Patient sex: M
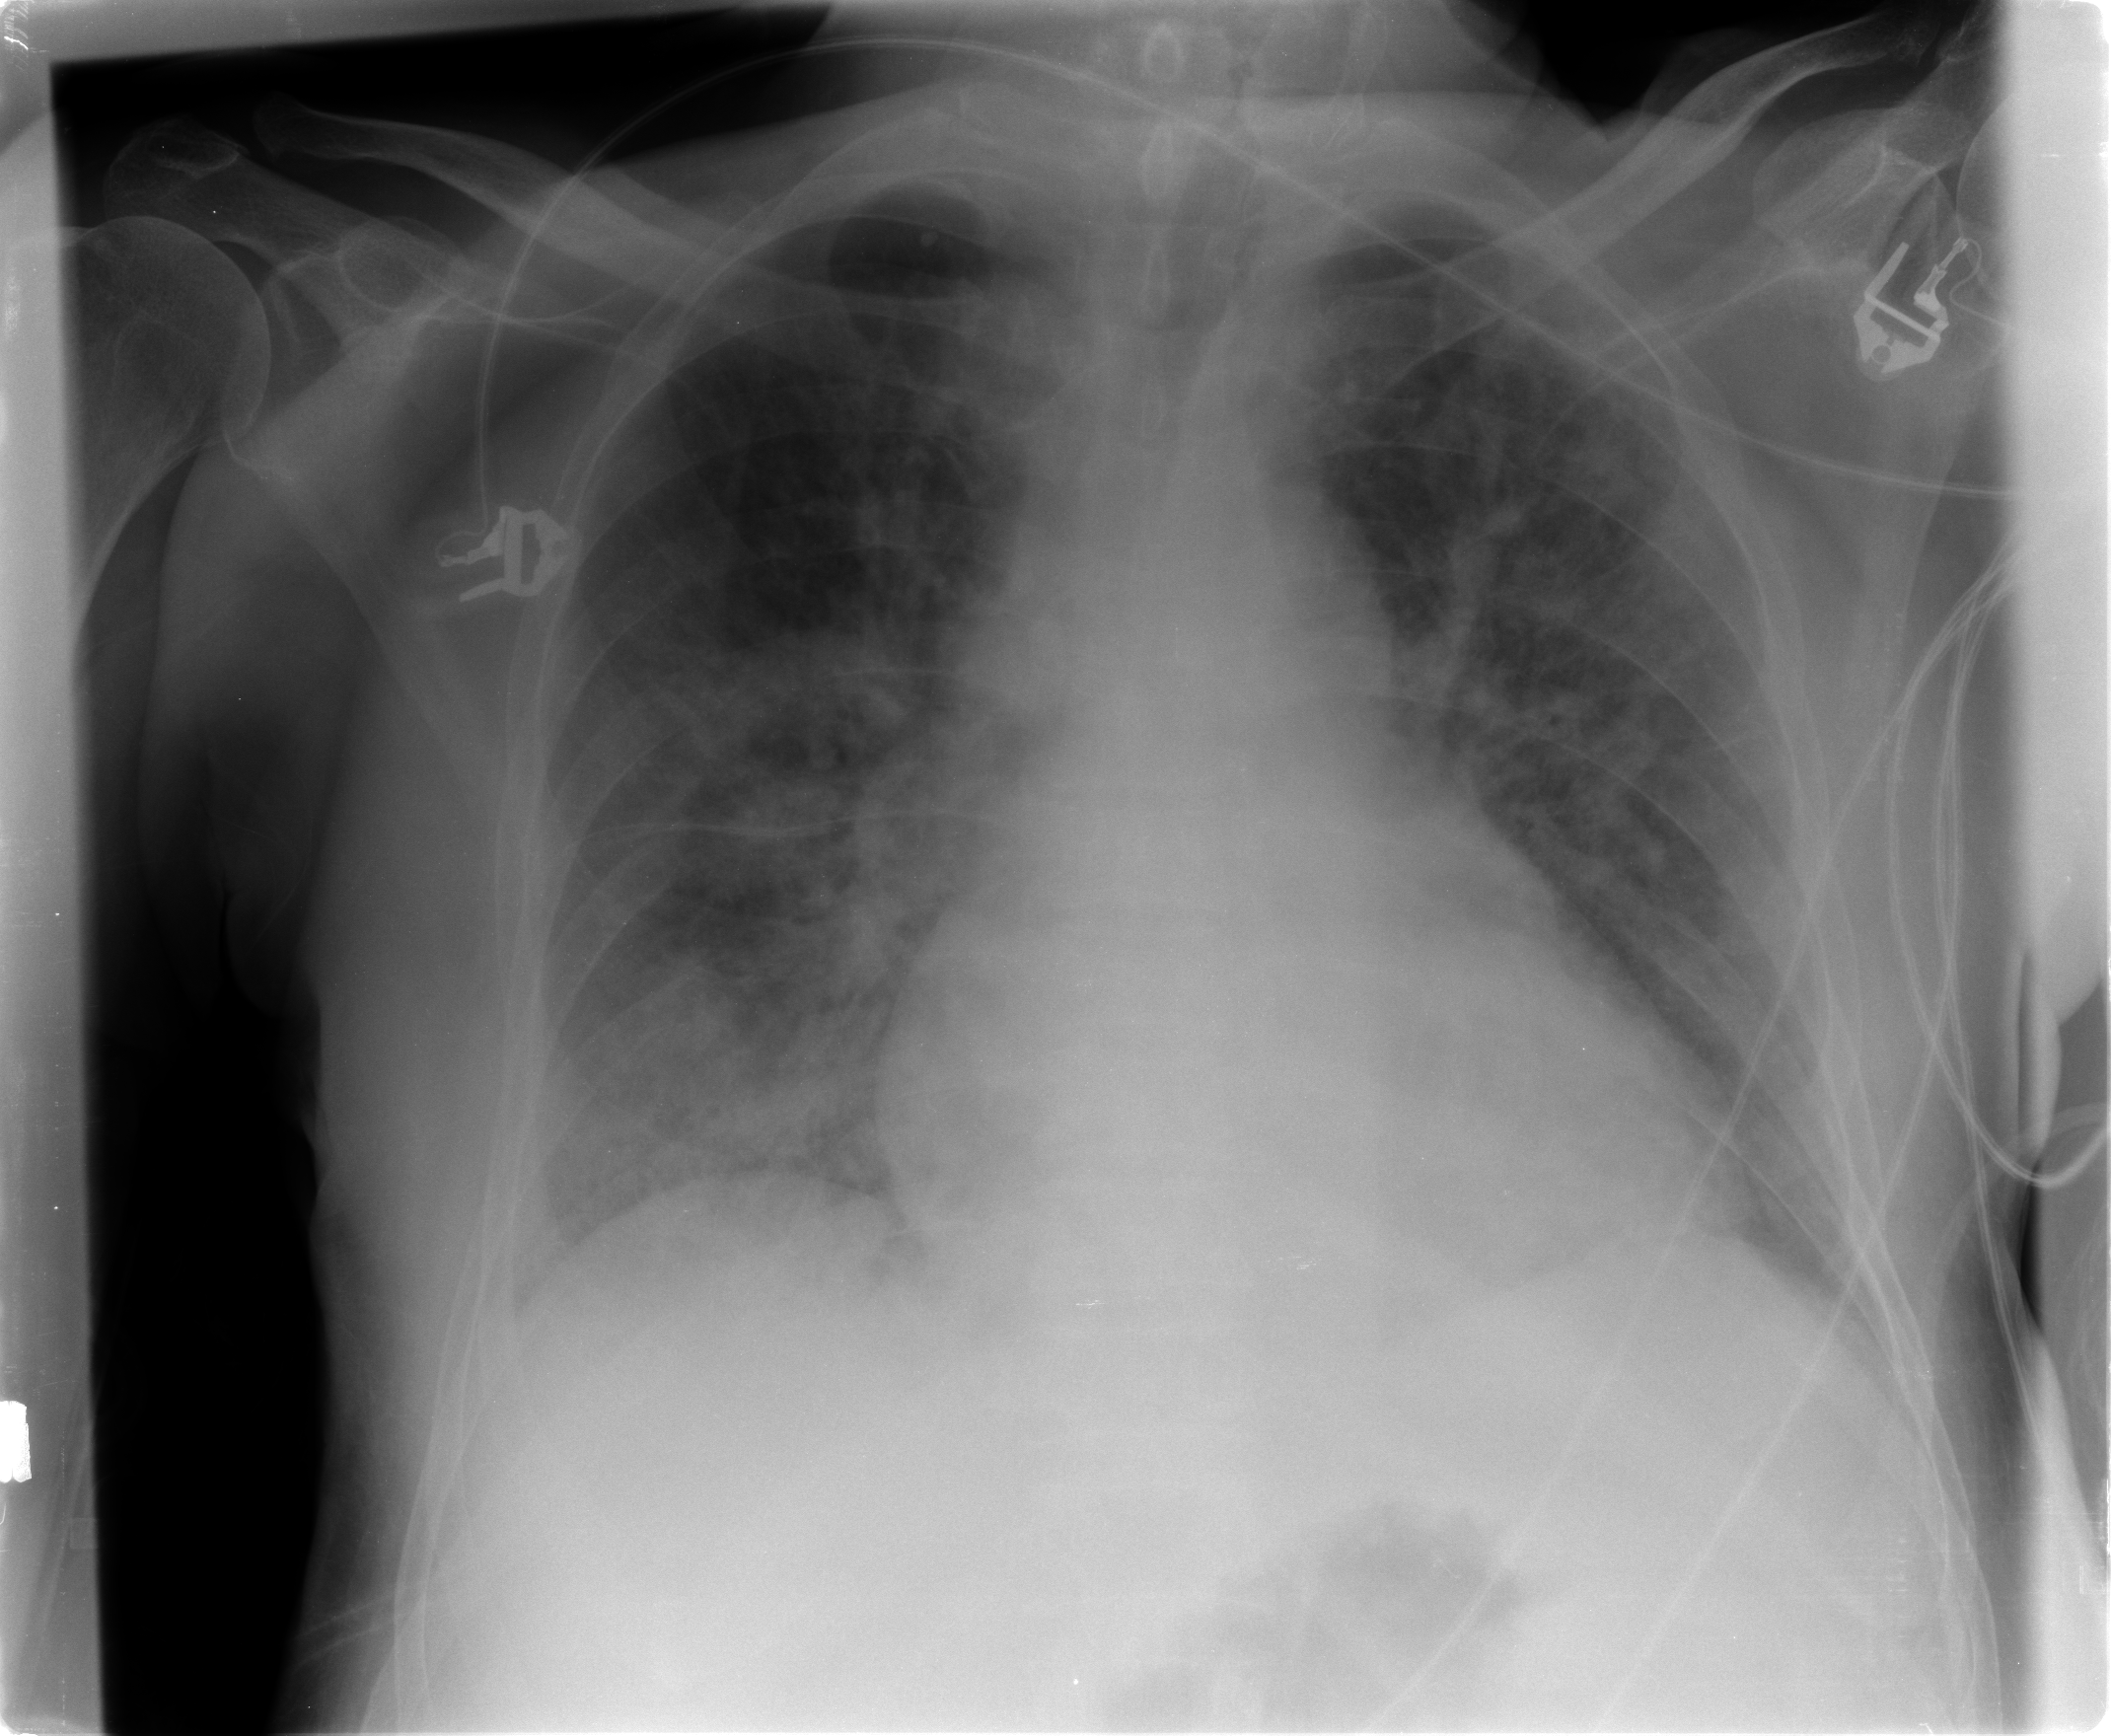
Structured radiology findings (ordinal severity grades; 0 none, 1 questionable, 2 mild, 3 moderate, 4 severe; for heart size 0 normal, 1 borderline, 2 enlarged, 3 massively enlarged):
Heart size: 2
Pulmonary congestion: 2
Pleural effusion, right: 0
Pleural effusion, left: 0
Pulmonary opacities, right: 2
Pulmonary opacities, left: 2
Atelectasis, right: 2
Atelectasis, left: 0